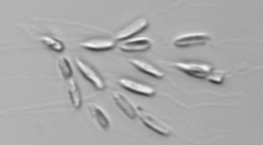
Label: Dinobryon